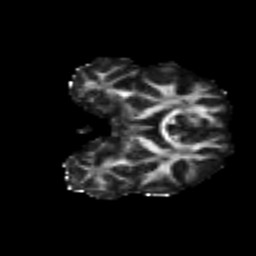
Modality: FA
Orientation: coronal
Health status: ill
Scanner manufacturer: siemens
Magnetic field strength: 3 T
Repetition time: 6.8 s
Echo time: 0.097 s